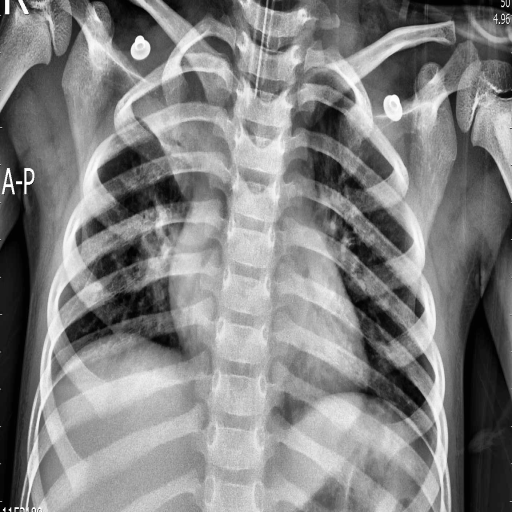
Finding: PNEUMONIA